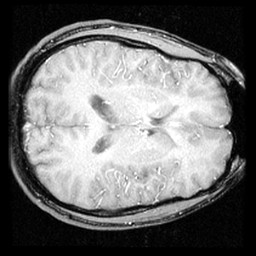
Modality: inplaneT1
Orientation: axial
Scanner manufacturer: ge
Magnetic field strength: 3 T
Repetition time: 0.2 s
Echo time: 0.0036 s